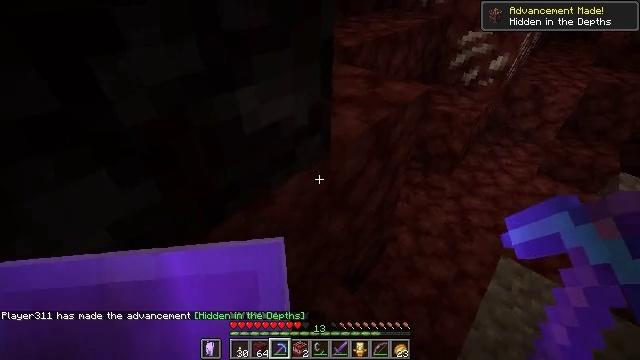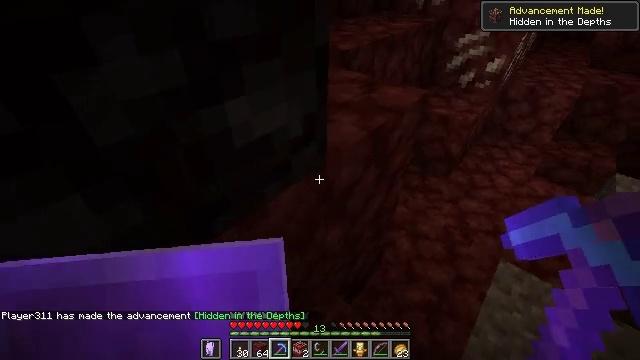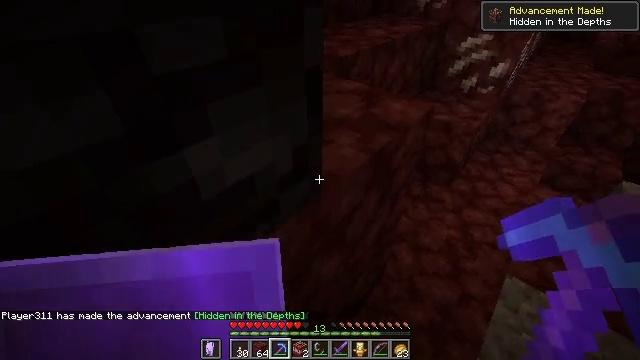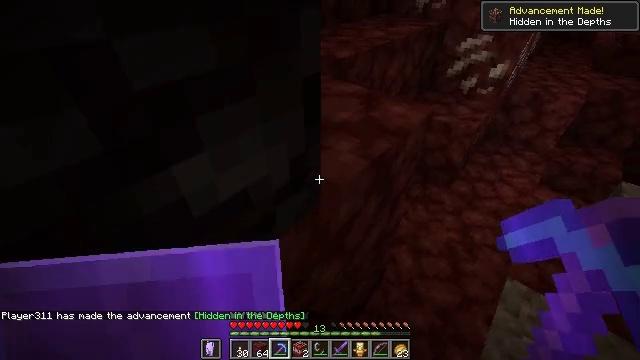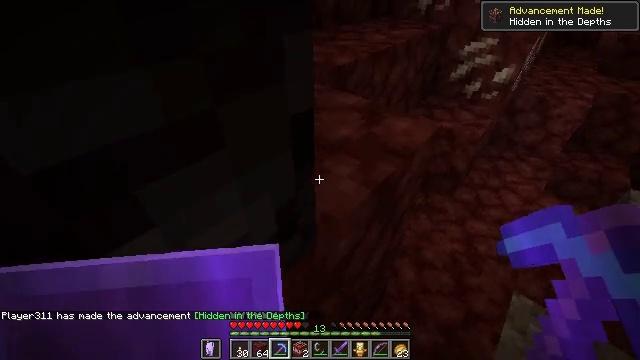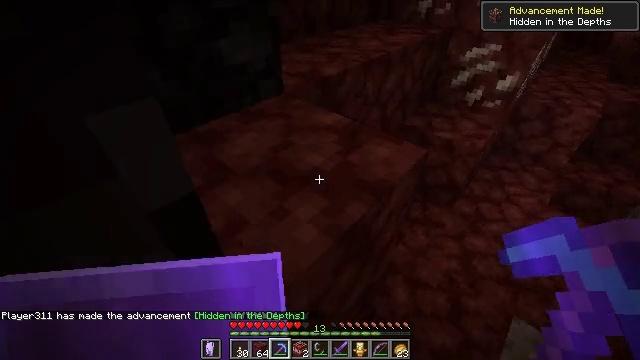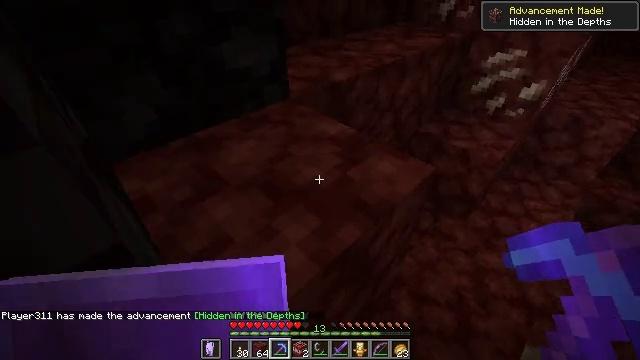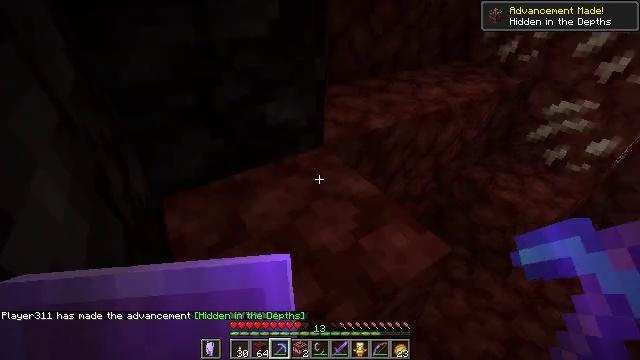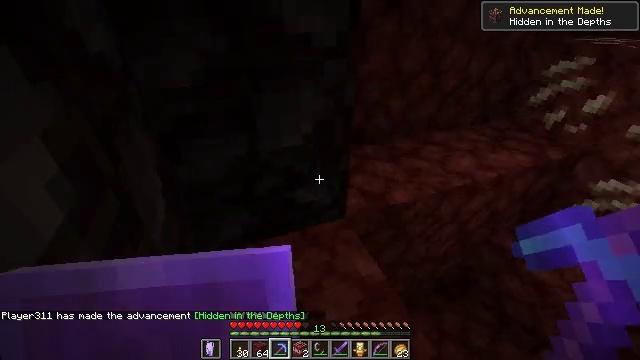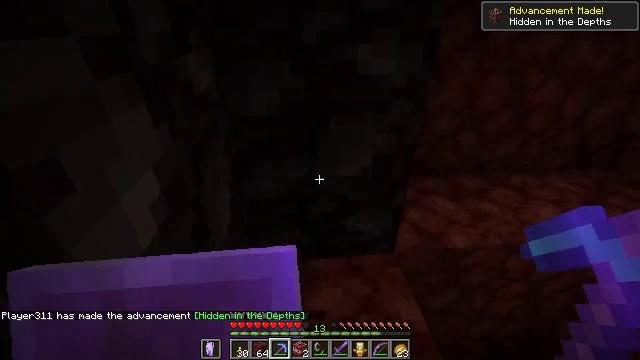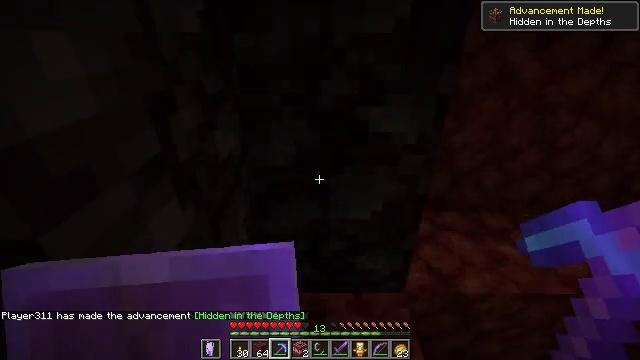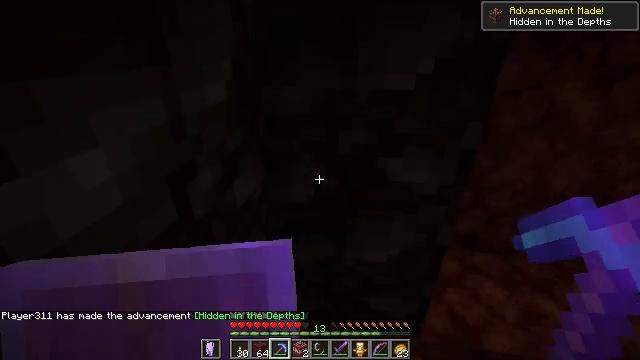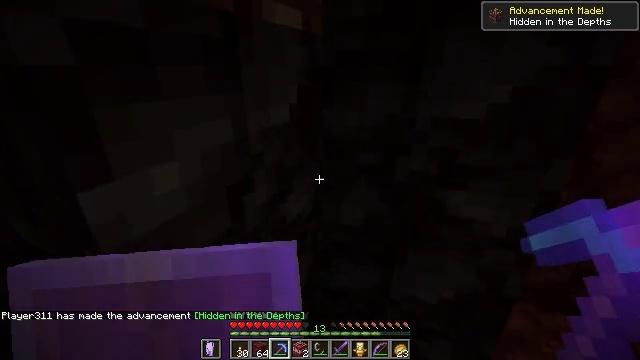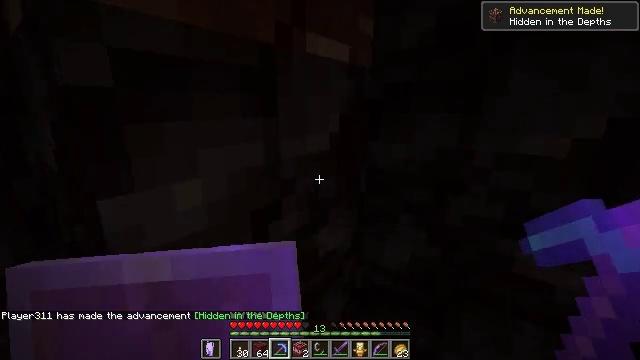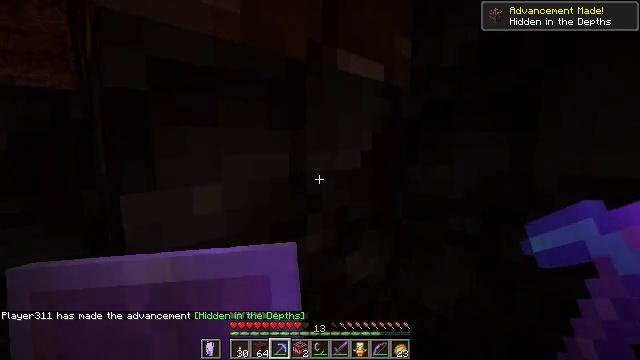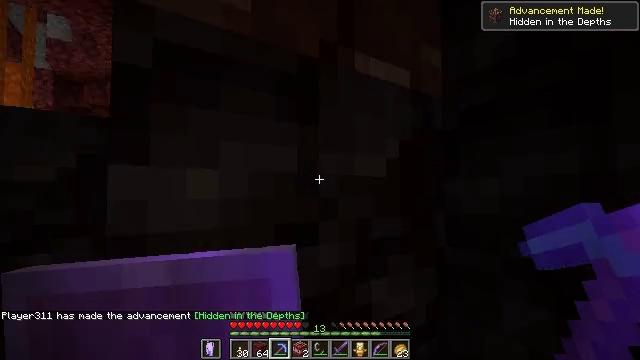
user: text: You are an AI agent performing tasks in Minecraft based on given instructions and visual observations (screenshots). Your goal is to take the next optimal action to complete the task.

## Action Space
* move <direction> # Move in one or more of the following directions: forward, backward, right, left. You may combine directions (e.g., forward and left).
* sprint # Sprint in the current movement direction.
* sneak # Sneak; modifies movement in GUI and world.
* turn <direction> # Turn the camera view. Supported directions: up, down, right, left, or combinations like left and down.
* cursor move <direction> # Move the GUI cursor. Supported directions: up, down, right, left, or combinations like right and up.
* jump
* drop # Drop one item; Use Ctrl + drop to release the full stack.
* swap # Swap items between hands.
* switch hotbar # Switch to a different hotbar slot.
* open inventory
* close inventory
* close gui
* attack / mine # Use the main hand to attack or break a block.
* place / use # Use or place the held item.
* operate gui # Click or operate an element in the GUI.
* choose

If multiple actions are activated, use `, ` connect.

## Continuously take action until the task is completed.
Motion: motion action
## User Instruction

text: Find and extract ancient debris from the Nether.
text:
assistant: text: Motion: move forward
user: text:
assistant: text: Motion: move forward
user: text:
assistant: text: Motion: move forward
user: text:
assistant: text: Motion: move forward
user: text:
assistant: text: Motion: move forward, turn left
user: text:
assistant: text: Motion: move forward, turn left
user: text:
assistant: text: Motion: move forward, turn left and up, jump
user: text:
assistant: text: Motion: move forward, turn left and up, jump
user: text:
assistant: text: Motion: move forward, turn left and up, jump
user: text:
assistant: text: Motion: move forward, turn left and up, jump
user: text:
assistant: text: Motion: move forward, turn left and up
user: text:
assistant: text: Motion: move forward, turn left and up
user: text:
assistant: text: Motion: move forward, turn left and up
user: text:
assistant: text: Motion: move forward, turn left and up
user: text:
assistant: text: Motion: move forward, turn left and up
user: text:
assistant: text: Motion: turn left and up
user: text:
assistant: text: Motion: turn left and up
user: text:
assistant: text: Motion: turn up
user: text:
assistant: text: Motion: turn up
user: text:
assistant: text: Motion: turn up
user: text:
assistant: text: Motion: turn left and up
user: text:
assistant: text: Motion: turn up
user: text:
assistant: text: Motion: no_op
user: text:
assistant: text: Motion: turn left
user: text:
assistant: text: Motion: turn left
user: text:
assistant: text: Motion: attack / mine
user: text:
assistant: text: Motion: move right, attack / mine
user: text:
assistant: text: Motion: move right, attack / mine
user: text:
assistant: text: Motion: turn left, attack / mine
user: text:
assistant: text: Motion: turn left, attack / mine